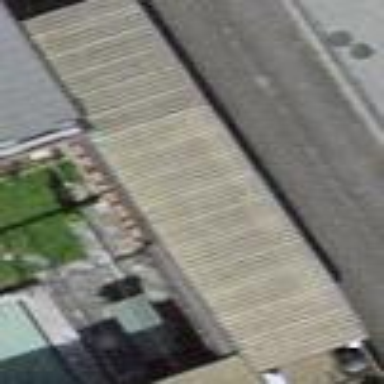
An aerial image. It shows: View of roof of building.